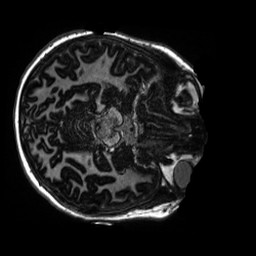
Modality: MP2RAGE
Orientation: axial
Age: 10
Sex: female
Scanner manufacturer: siemens
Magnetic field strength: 3 T
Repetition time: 4 s
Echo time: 0.00303 s